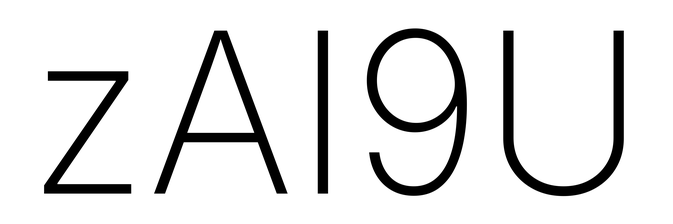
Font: Inter_ExtraLight